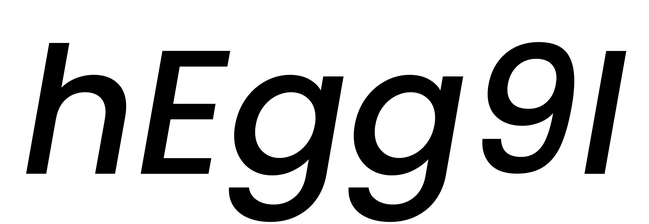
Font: Poppins-MediumItalic